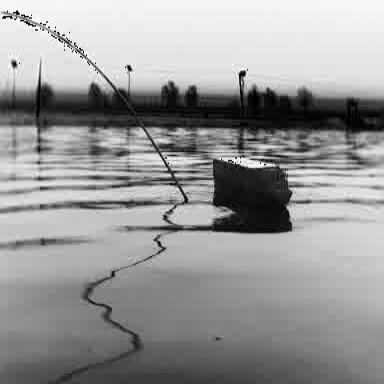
There is a fishing_boat in the infrared image.